Question: I'm trying to plot a chart with dates as the x-axis. This plots fine, but the tick marks do not line up with the data points.
'''
from datetime import datetime
import pylab as p
from matplotlib.dates import date2num, num2date
scores = [
(datetime.strptime("2013-08-07T14:00", "%Y-%m-%dT%H:%M"), 1280),
(datetime.strptime("2013-08-07T15:00", "%Y-%m-%dT%H:%M"), 1272),
(datetime.strptime("2013-08-07T16:00", "%Y-%m-%dT%H:%M"), 1252),
(datetime.strptime("2013-08-07T17:00", "%Y-%m-%dT%H:%M"), 1293),
(datetime.strptime("2013-08-07T18:00", "%Y-%m-%dT%H:%M"), 1258),
(datetime.strptime("2013-08-07T19:00", "%Y-%m-%dT%H:%M"), 1240),
(datetime.strptime("2013-08-07T20:00", "%Y-%m-%dT%H:%M"), 1287),
(datetime.strptime("2013-08-07T21:00", "%Y-%m-%dT%H:%M"), 1241),
(datetime.strptime("2013-08-07T22:00", "%Y-%m-%dT%H:%M"), 1286),
(datetime.strptime("2013-08-07T23:00", "%Y-%m-%dT%H:%M"), 1237),
(datetime.strptime("2013-08-08T00:00", "%Y-%m-%dT%H:%M"), 1269),
(datetime.strptime("2013-08-08T01:00", "%Y-%m-%dT%H:%M"), 1269),
(datetime.strptime("2013-08-08T02:00", "%Y-%m-%dT%H:%M"), 1258),
(datetime.strptime("2013-08-08T03:00", "%Y-%m-%dT%H:%M"), 1259),
(datetime.strptime("2013-08-08T04:00", "%Y-%m-%dT%H:%M"), 1265),
(datetime.strptime("2013-08-08T05:00", "%Y-%m-%dT%H:%M"), 1225),
(datetime.strptime("2013-08-08T06:00", "%Y-%m-%dT%H:%M"), 1251),
(datetime.strptime("2013-08-08T07:00", "%Y-%m-%dT%H:%M"), 1297),
(datetime.strptime("2013-08-08T08:00", "%Y-%m-%dT%H:%M"), 1244),
(datetime.strptime("2013-08-08T09:00", "%Y-%m-%dT%H:%M"), 1283),
(datetime.strptime("2013-08-08T10:00", "%Y-%m-%dT%H:%M"), 1253),
(datetime.strptime("2013-08-08T11:00", "%Y-%m-%dT%H:%M"), 1305),
(datetime.strptime("2013-08-08T12:00", "%Y-%m-%dT%H:%M"), 1284),
(datetime.strptime("2013-08-08T13:00", "%Y-%m-%dT%H:%M"), 1318),
(datetime.strptime("2013-08-08T14:00", "%Y-%m-%dT%H:%M"), 454),
]
if __name__ == "__main__":
fig = p.figure()
ax = fig.add_subplot(1,1,1)
x = [date2num(date) for (date, value) in scores]
y = [value for (date, value) in scores]
ax.plot(x, y, 'r-x')
ticks = [num2date(t) for t in x[0::4]]
ax.set_xticklabels([t.strftime("%H:%M") for t in ticks], rotation="45")
p.savefig("line_plot.png")
'''
This produces the following graph as its output.

The first data point should begin at 14:00, and it's appears to be 3 hours out. The spacing between data points appears to be correct, it's just that the start offset is off. Any ideas why it's doing this?
Based on a comment that appears to have been removed, I had a look at the 'plot_date' method which I managed to somehow miss... I've now changed the code to the following. This gives me a nice graph where the ticks are in the right place.
'''
if __name__ == "__main__":
fig = p.figure()
ax = fig.add_subplot(1,1,1)
x = [date2num(date) for (date, value) in scores]
y = [value for (date, value) in scores]
ax.plot_date(x, y, 'r-x')
fig.autofmt_xdate()
p.savefig("line_plot.png")
'''
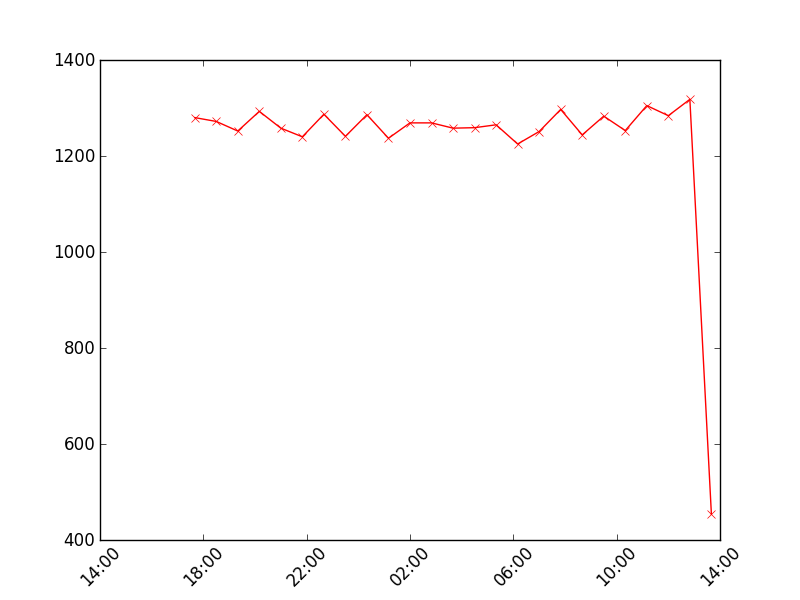
Answer: You have converting the x data to a series of floats which are understood by python's 'datetime' module but when passing them into 'p.plot(x, y)' it just sees a bunch of floats. You are then essentially setting labels arbitrarily.
You should use 'ax.plot_date(x, y, 'r-x')' which accepts x as dates or the float representation. You'll need to remove your manual setting of the x labels to see this. Then see the docs for how to then custom format the x axis.